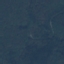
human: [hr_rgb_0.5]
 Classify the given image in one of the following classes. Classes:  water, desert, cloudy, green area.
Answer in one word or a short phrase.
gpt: green area